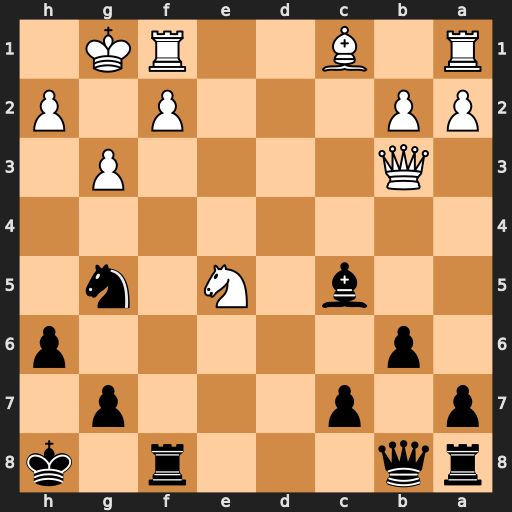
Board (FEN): rq3r1k/p1p3p1/1p5p/2b1N1n1/8/1Q4P1/PP3P1P/R1B2RK1
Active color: b
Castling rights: -
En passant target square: -
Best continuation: Bxf2+ Rxf2 Nh3+ Kg2 Rxf2+ Kxh3 Qe8